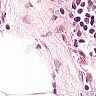
Metastatic tissue present: no